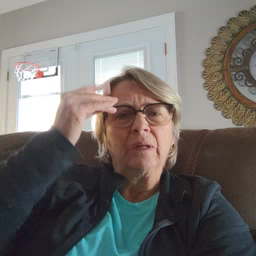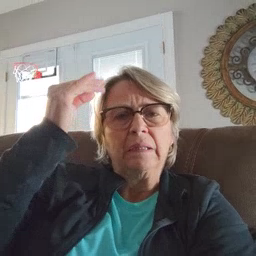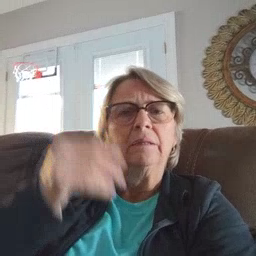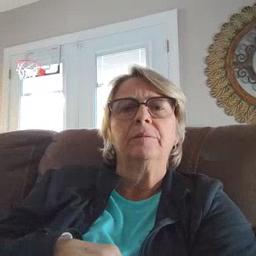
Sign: think